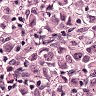
Metastatic tissue present: yes